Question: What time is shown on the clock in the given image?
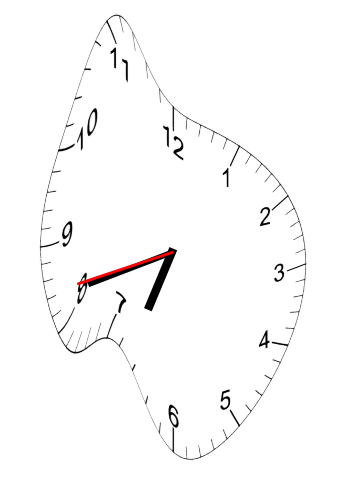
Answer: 06:41:42